Question: I have a settings bundle with the following settings. When I build/install my app the Settings.app appears to work correctly. I see the default value and everything. But in my app when trying to read the text field's text I get nil.

Here is how I read the settings
'''
NSUserDefaults *defaults = [NSUserDefaults standardUserDefaults];
NSString *temp = [defaults stringForKey:@"url_preference"];
'''
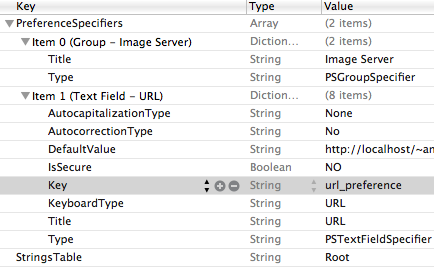
Answer: The defaults in the settings bundle are only read by the Settings app. See <URL> for details and workarounds.